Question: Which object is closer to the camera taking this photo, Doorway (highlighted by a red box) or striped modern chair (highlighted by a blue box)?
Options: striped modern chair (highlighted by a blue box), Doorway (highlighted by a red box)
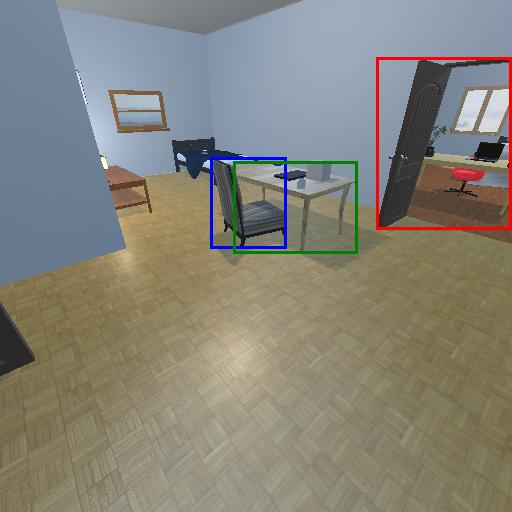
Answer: striped modern chair (highlighted by a blue box)